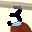
Label: 3